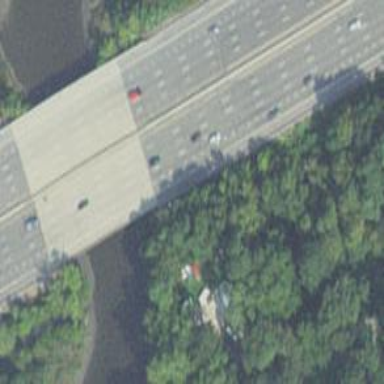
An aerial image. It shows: Motorway over low water crossing bridge with asphalt surface.